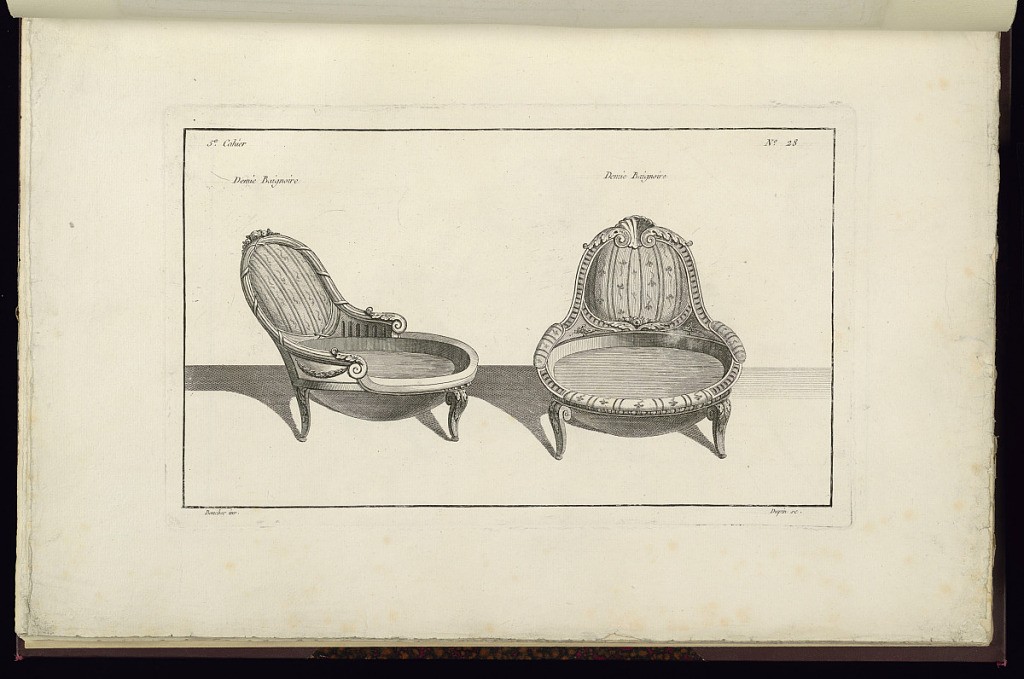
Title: Demie Baignoire[s]
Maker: Juste-François Boucher, French, 1736 – 1782
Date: ca. 1775
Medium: Engraving on off white laid paper
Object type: Print
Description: Designs for two half bathtubs, each with high chair backs that have striped fabric. The chair construction is carved with bound reeds, acanthus leaves, garlands, scrolls, and fluting. The plate is signed.